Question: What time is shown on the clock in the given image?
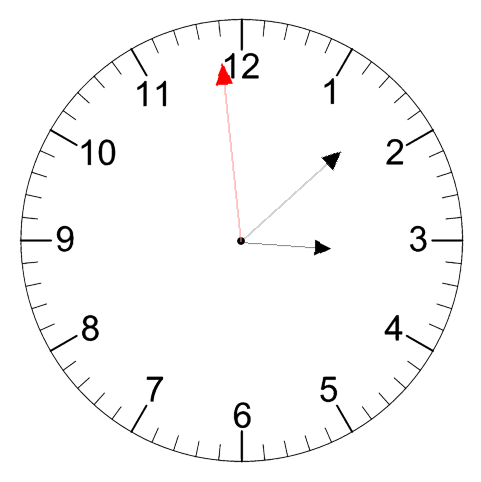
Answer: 03:07:59